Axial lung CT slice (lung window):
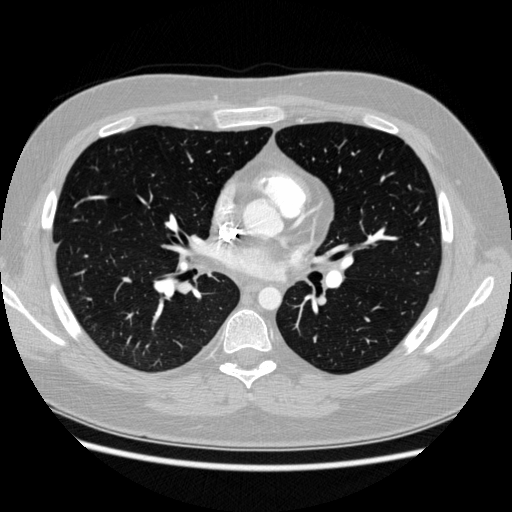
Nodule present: no